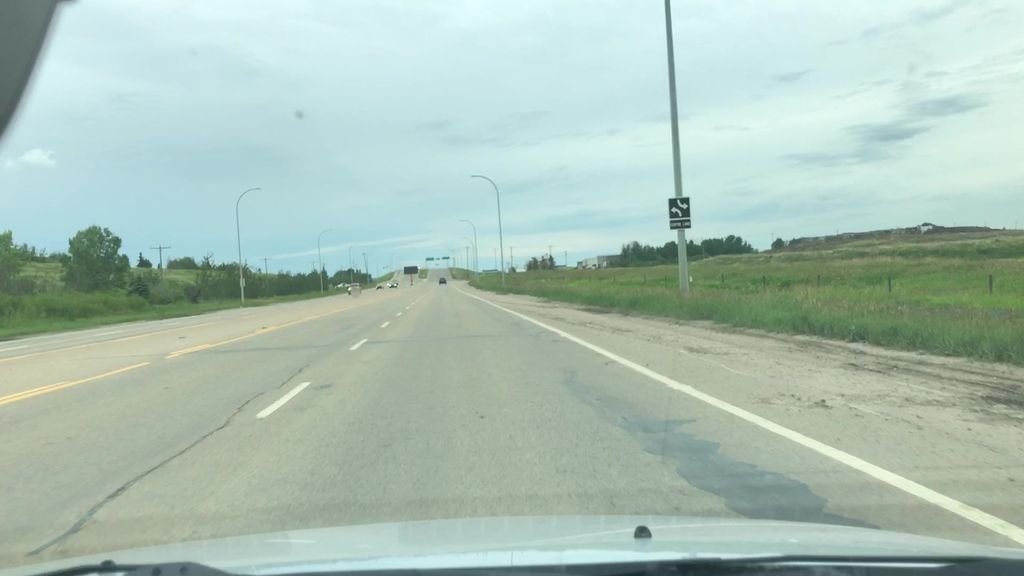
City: edmonton